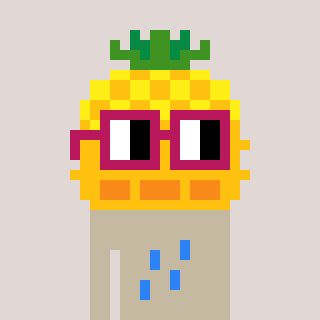
a pixel art character with square dark red glasses, a pineapple-shaped head and a bege-colored body on a warm background